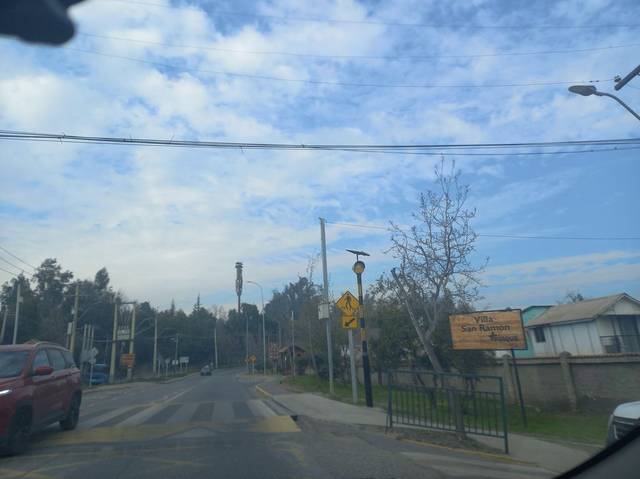
Region: Chile
Coordinates: -33.627, -70.575